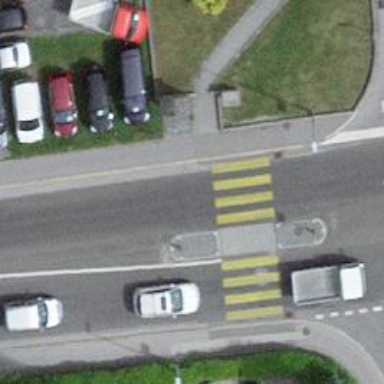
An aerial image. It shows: Uncontrolled zebra crossing with central island. The crossing is marked with zebra stripes.